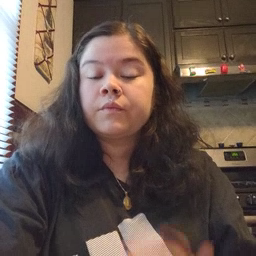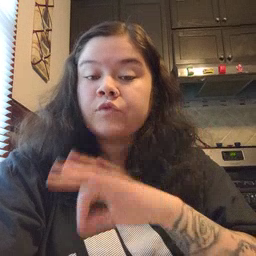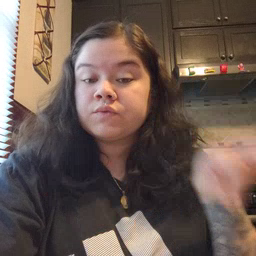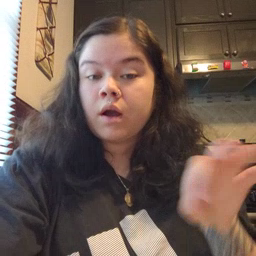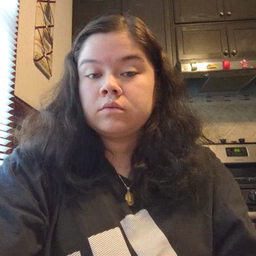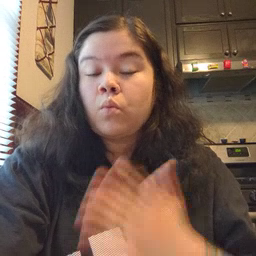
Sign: frenchfries